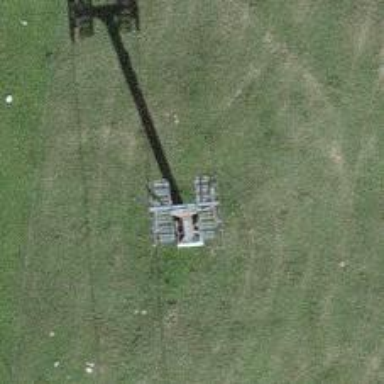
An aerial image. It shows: Pylon for aerialway.